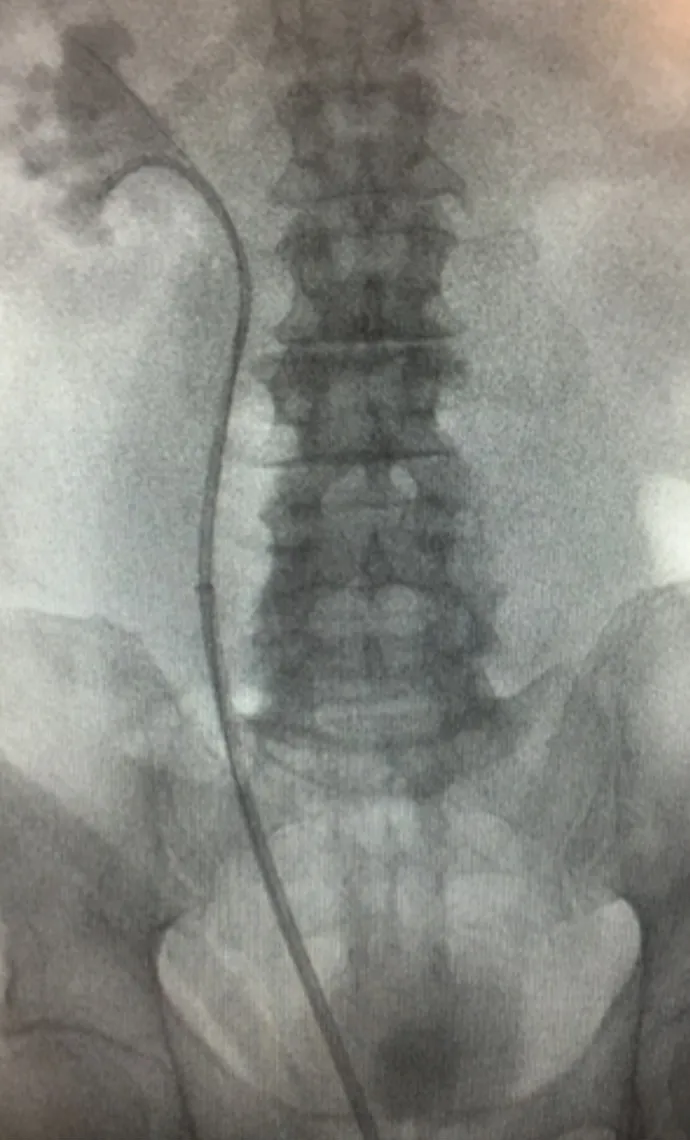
Retrograde flexible ureteroscopy.
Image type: radiology (x_ray)